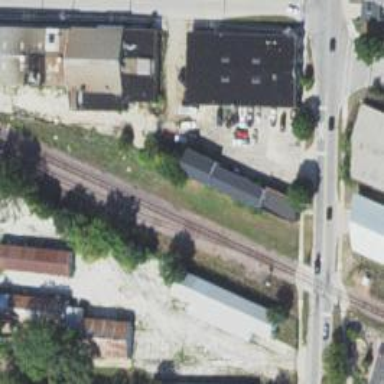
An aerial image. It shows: Railway siding with rails.